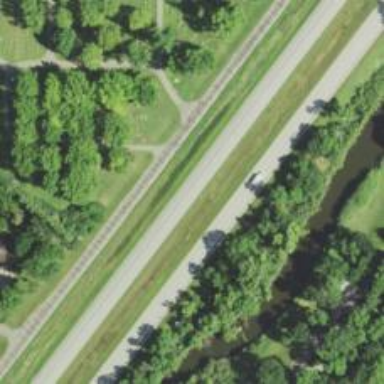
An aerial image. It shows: Trunk highway.